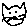
Label: cat